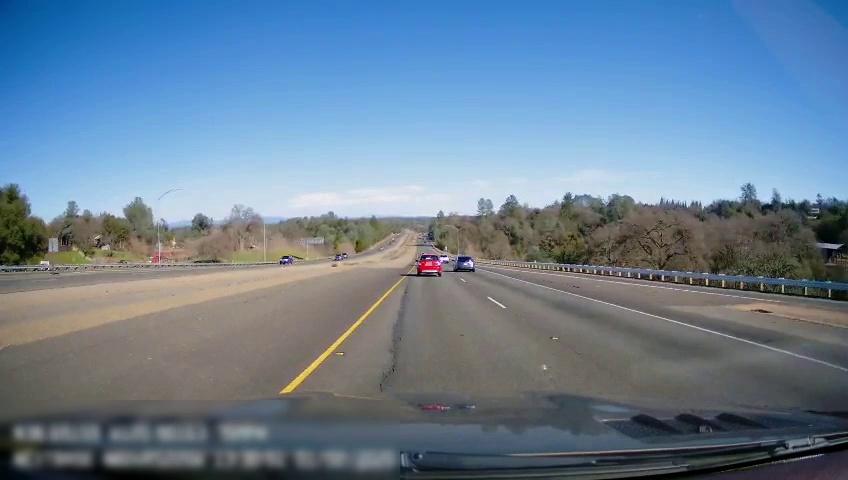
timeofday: Day
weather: Sunny
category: Drivable Space
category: Drivable Space
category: Vehicles | SUV
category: Vehicles | Car
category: Vehicles | Car
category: Vehicles | SUV
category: Lanes | Current Lane
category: Lanes | Current Lane
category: Lanes | Alternate Lane
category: Lanes | Alternate Lane